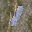
Label: 1